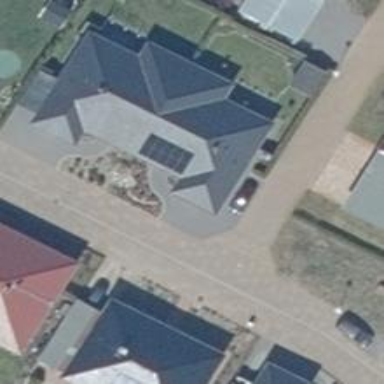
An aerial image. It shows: Small solar photovoltaic panel generator is producing electricity.